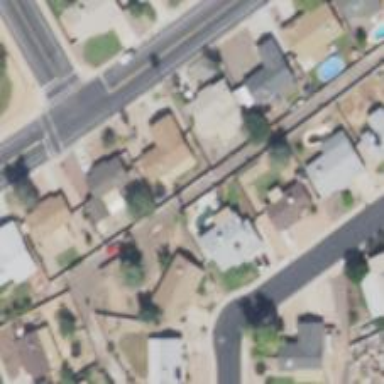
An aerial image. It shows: Alleyway designated as service road.